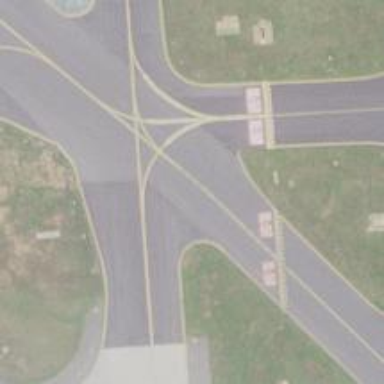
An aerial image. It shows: Image of taxiway at airport.